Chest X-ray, AP view. Patient: 53 years old, sex M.
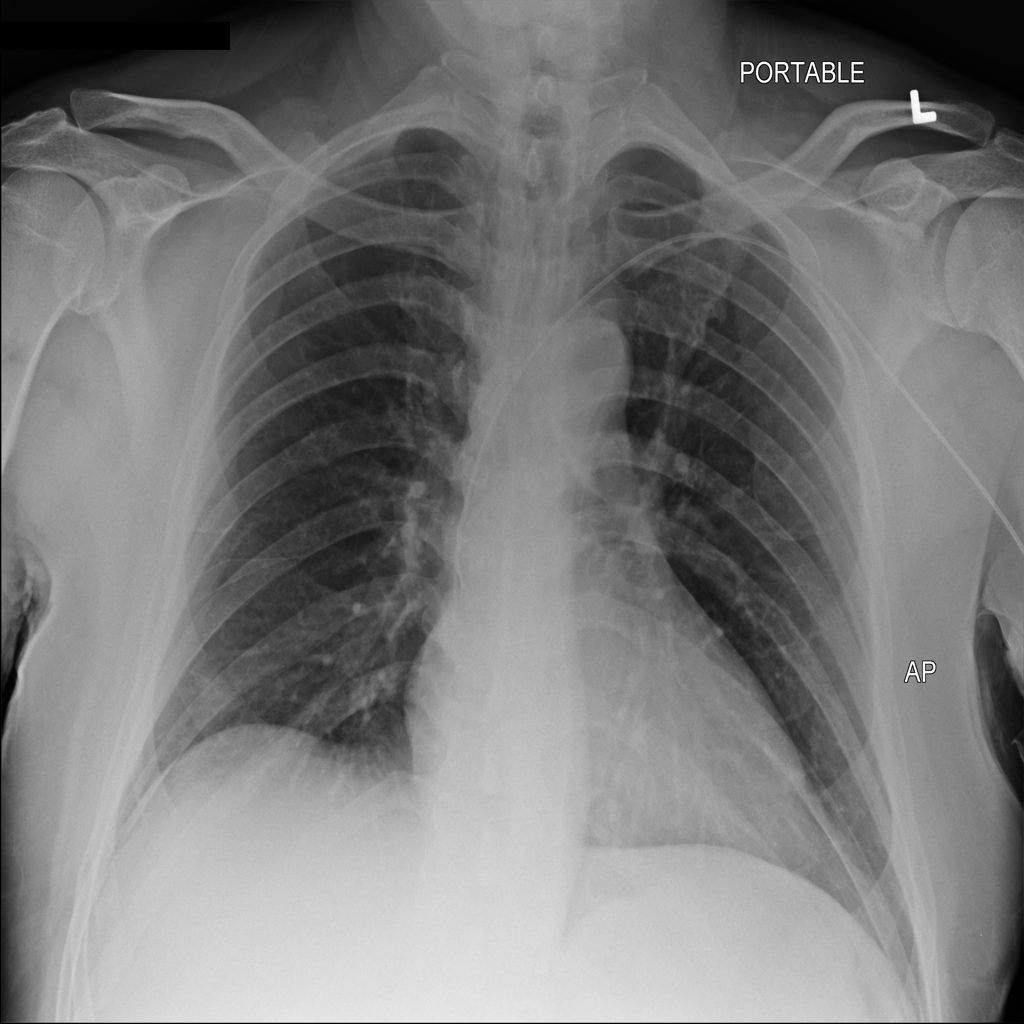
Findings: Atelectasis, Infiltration